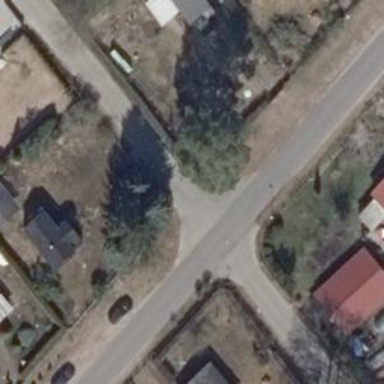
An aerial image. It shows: Residential road.